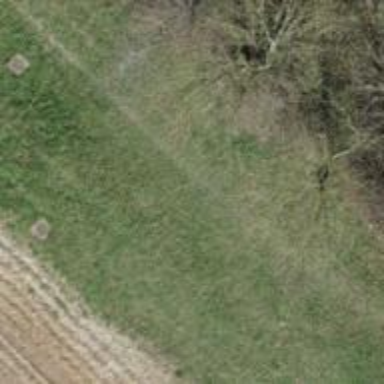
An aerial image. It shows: Path.